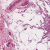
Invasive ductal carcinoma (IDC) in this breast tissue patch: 0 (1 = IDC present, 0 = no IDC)